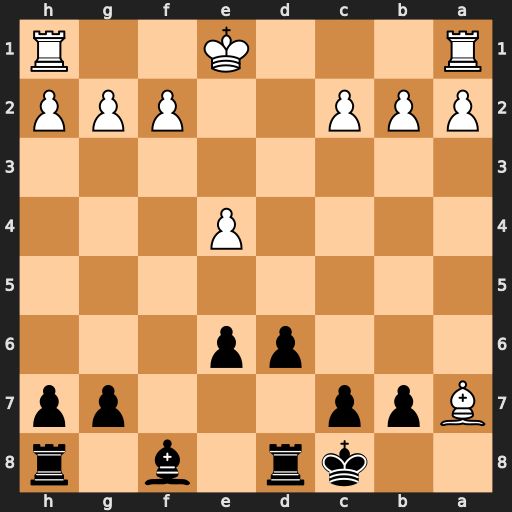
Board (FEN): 2kr1b1r/Bpp3pp/3pp3/8/4P3/8/PPP2PPP/R3K2R
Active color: b
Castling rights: KQ
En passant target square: -
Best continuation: b6 Bxb6 cxb6